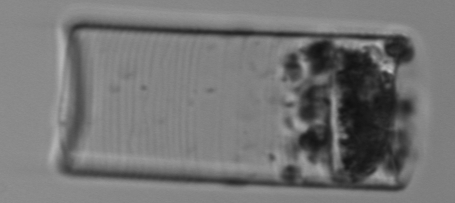
Label: Guinardia_flaccida